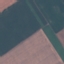
Land use / land cover: AnnualCrop